Field crop: maize
Growth stage: 2
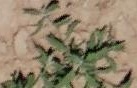
Species: atriplex